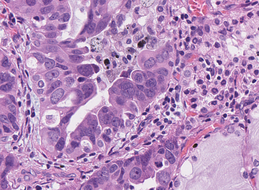
Tumor epithelial tissue: yes
Tumor-associated stroma tissue: yes
Normal tissue: no